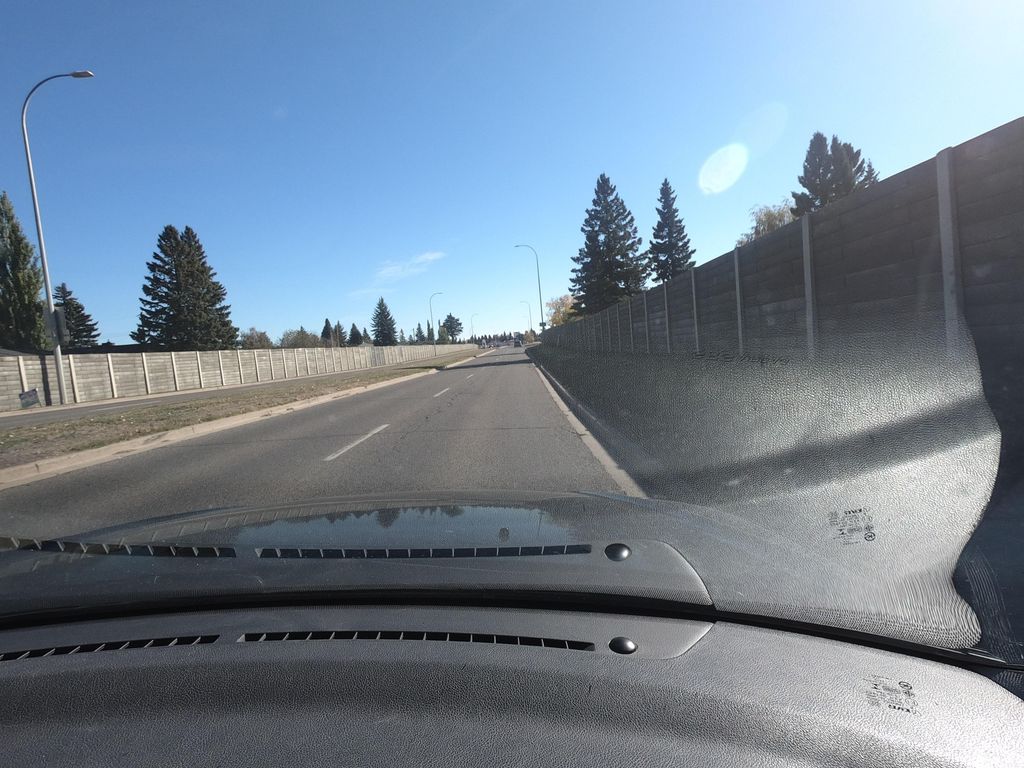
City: calgary